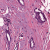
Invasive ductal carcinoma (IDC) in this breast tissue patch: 1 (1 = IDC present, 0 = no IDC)